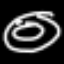
Label: donut